高一 · 代数
已知函数 $f(x)=\left\{\begin{array}{c}x-1, x \geq 0 \\ -x-1, x<0,\end{array}\right.$ 则函数 $g(x)=\frac{f(x-1)+f(x+1)}{2}$ 的图象大致是 ( )
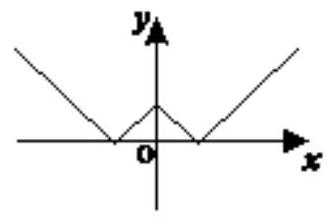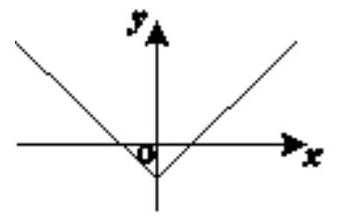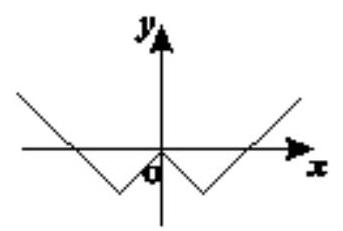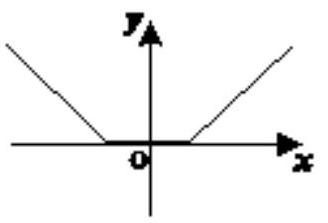
A.

B.

C.

D.

答案: D
解析: 由函数 $f(x)=\left\{\begin{array}{l}x-1, x \geq 0 \\ -x-1, x<0\end{array}\right.$,

函数 $g(x)=\frac{f(x-1)+f(x+1)}{2}$,

当 $x=1$ 时, 可得 $g(1)=\frac{f(0)+f(2)}{2}=0$.

当 $x=0$ 时, 可得 $g(0)=\frac{f(-1)+f(1)}{2}=0$, 排除 $\mathrm{A}, \mathrm{B}$.

当 $x=-1$ 时, 可得 $g(-1)=\frac{f(-2)+f(0)}{2}=0$,

当 $x=\frac{1}{2}$ 时, 可得 $g\left(\frac{1}{2}\right)=\frac{f\left(-\frac{1}{2}\right)+f\left(\frac{3}{2}\right)}{2}=0$, 排除 C.

故选: D.